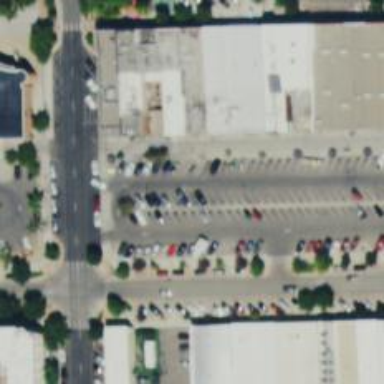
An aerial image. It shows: Parking space is available.